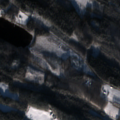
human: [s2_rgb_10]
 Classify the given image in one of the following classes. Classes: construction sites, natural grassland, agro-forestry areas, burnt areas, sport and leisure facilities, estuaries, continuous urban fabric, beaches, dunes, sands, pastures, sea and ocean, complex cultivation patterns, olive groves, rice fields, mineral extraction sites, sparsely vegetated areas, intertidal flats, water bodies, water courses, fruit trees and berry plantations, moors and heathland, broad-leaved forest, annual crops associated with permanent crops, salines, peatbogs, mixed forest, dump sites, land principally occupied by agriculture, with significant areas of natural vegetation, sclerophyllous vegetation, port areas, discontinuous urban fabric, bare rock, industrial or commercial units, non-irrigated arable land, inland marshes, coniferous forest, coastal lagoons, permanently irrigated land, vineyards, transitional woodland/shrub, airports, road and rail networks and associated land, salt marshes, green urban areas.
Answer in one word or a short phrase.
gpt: broad-leaved forest, mixed forest, transitional woodland/shrub, water bodies